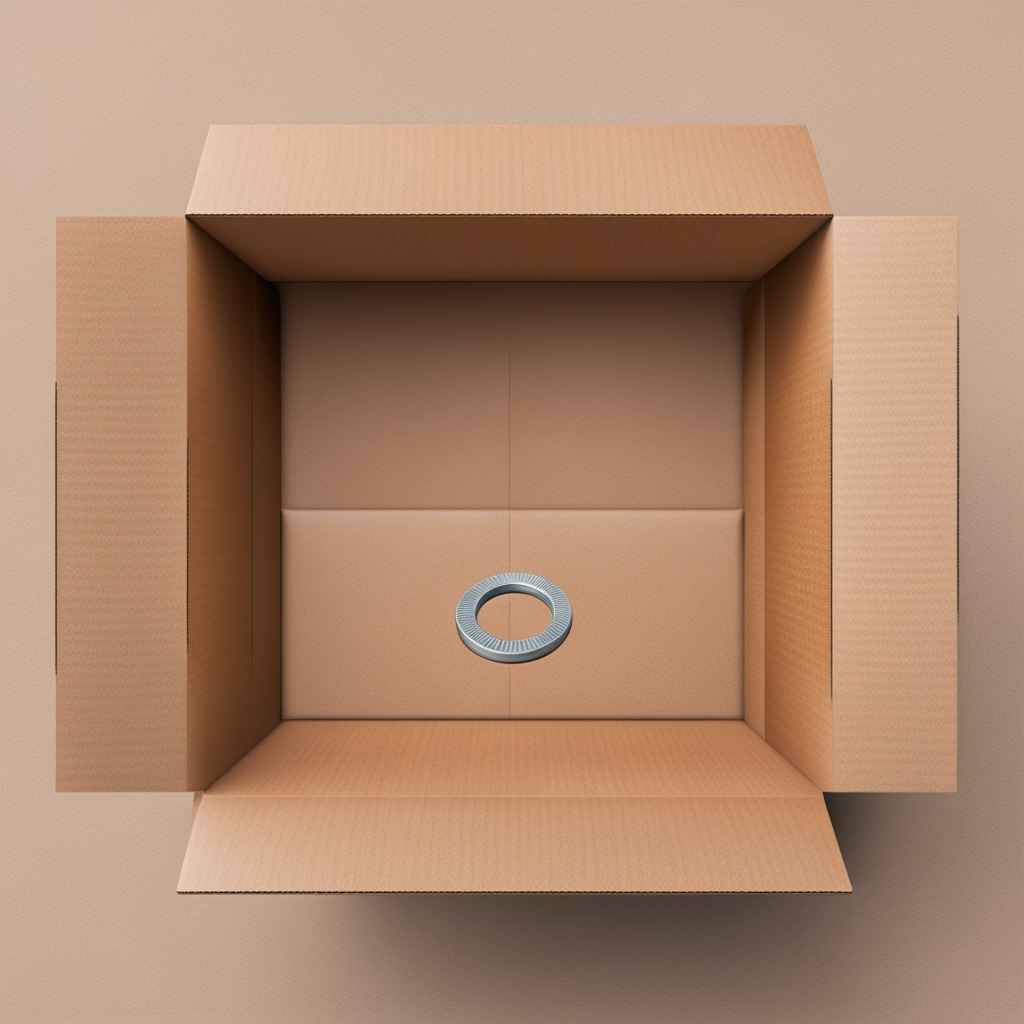
A flat metal washer lying on the cardboard box surface in an outdoor workshop during daytime bright natural light soft shadows slightly creased but